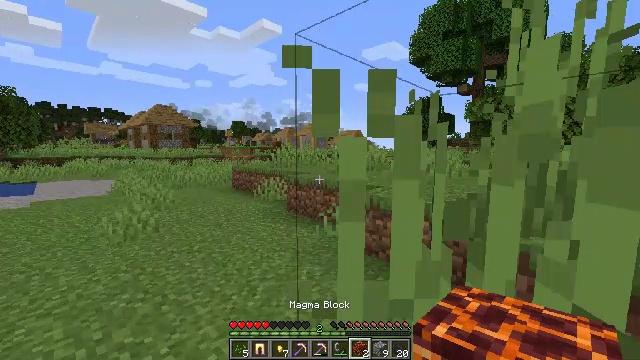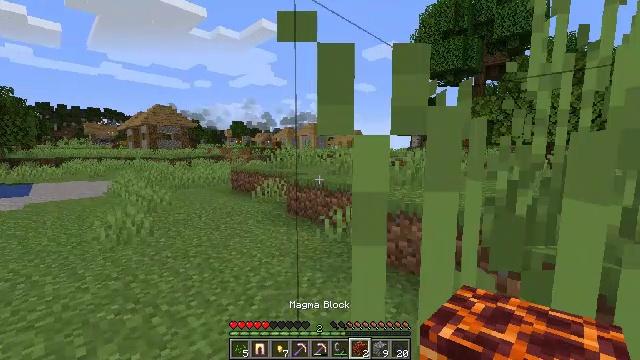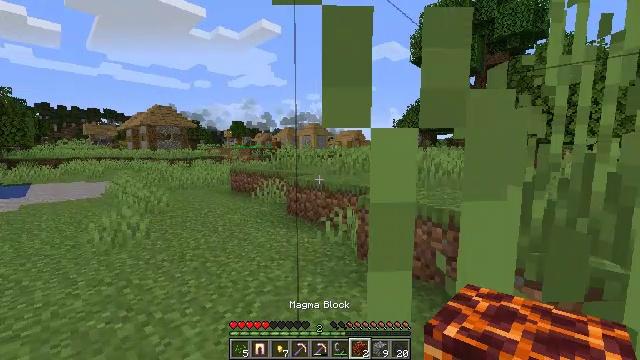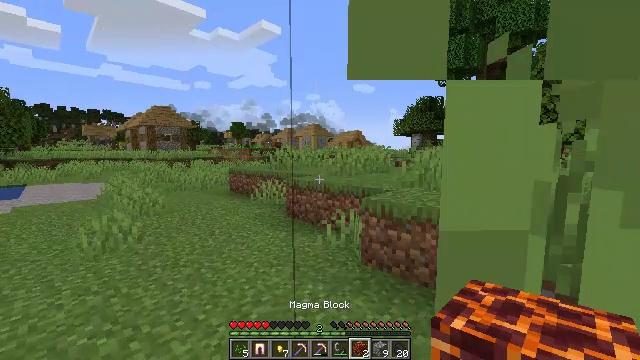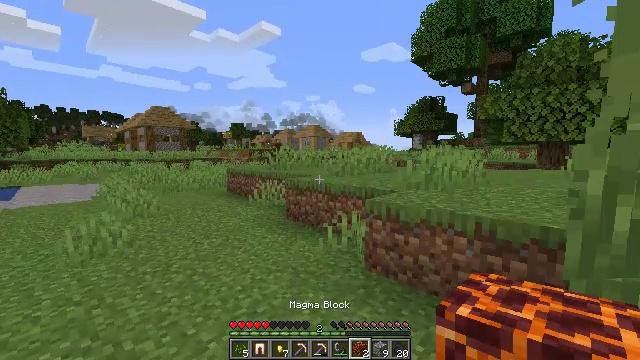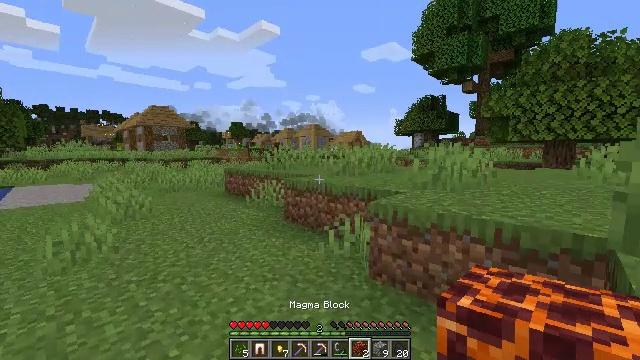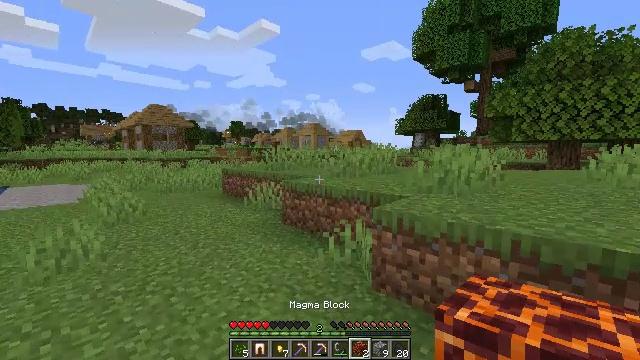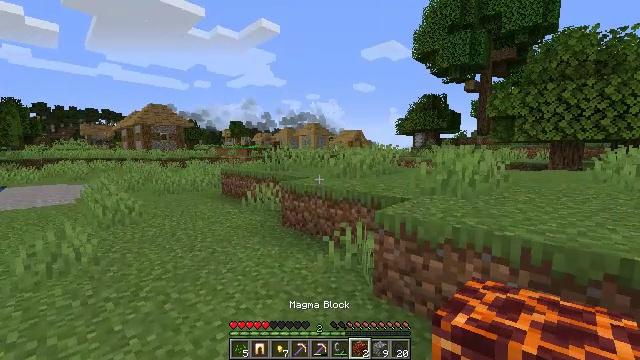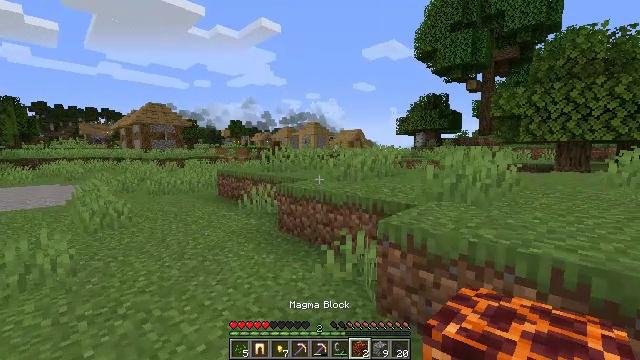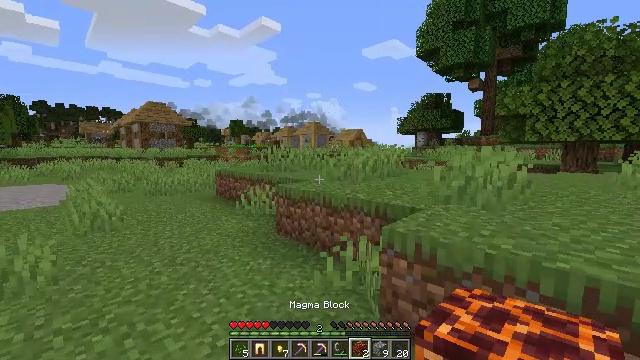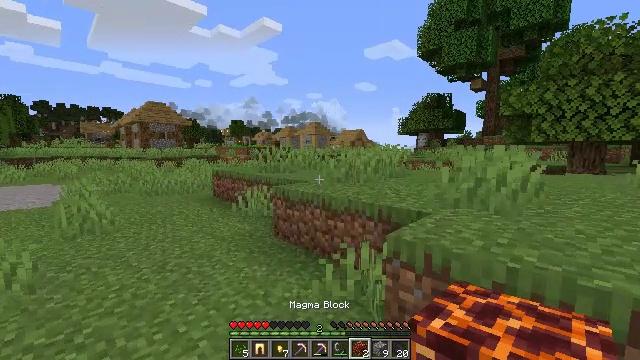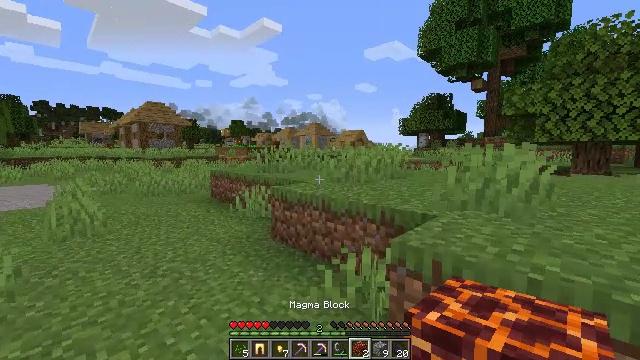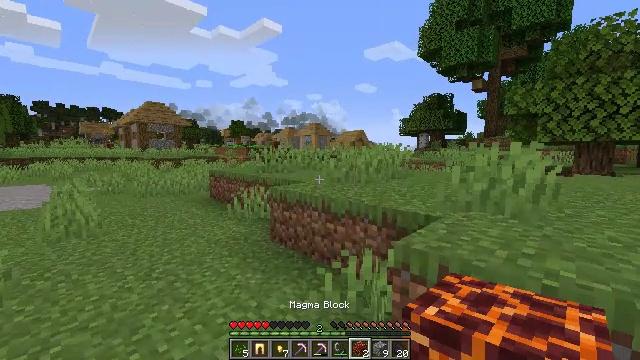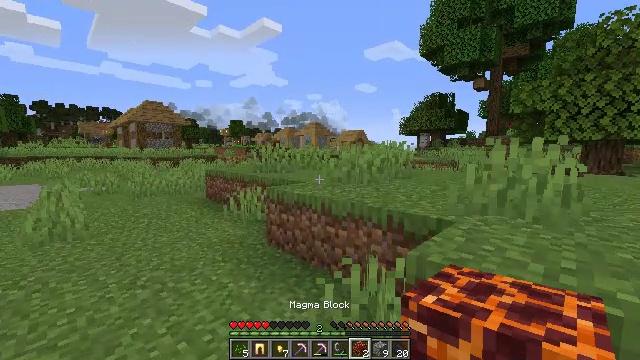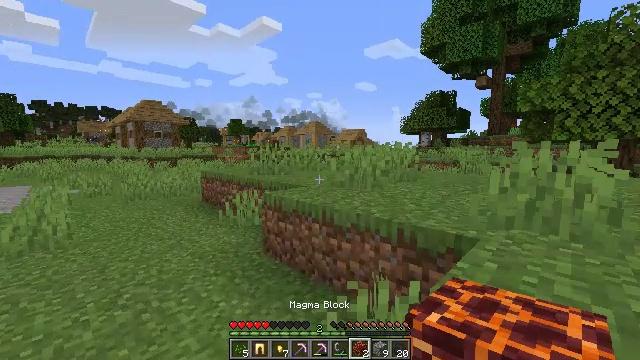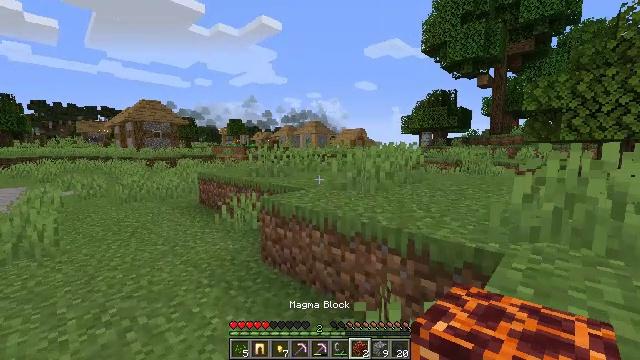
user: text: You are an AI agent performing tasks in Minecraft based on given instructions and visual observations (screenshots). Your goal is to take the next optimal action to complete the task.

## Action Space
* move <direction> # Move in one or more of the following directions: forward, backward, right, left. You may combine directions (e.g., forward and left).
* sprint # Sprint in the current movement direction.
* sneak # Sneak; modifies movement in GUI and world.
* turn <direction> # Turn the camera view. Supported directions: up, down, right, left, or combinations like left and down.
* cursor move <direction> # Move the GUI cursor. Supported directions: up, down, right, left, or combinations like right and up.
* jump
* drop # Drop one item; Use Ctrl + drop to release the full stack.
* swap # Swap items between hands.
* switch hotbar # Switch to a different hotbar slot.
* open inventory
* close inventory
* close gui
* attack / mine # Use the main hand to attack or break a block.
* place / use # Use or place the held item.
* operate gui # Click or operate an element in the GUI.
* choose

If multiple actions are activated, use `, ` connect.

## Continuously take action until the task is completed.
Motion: motion action
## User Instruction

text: Mine the oak log.
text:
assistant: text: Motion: move forward
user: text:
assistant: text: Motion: move forward
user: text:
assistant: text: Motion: move forward
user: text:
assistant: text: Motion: move forward
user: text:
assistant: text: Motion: move forward
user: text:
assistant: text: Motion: move forward
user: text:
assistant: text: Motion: move forward
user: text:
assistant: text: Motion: move forward
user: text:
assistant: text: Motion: move forward
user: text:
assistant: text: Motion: move forward
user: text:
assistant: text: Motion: move forward
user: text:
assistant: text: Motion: move forward
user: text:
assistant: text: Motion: move forward
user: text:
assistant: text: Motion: move forward
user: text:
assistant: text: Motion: move forward
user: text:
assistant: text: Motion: move forward
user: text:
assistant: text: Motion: move forward
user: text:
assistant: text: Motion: move forward
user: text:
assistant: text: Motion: move forward
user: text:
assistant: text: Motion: move forward, jump
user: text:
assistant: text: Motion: move forward, jump
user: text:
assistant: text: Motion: move forward, jump
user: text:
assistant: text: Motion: move forward, jump
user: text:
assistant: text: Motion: move forward
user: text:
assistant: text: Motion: move forward
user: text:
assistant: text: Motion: move forward
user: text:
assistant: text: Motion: move forward
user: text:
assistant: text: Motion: move forward, turn down
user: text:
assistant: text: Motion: move forward
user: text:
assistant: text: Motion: move forward